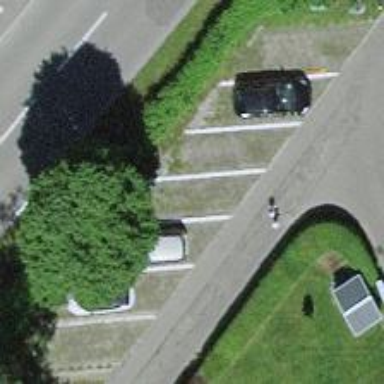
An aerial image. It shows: Parking area with surface.